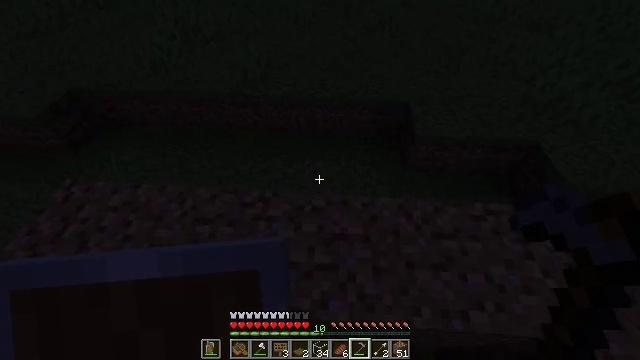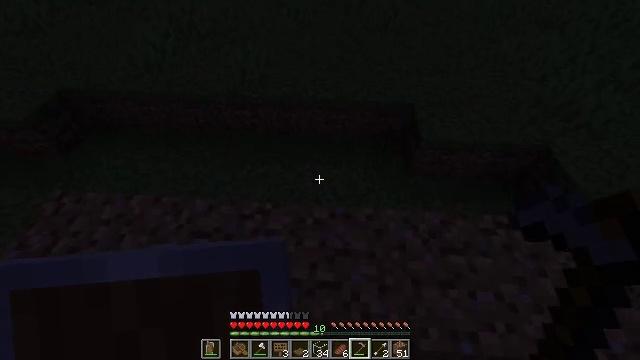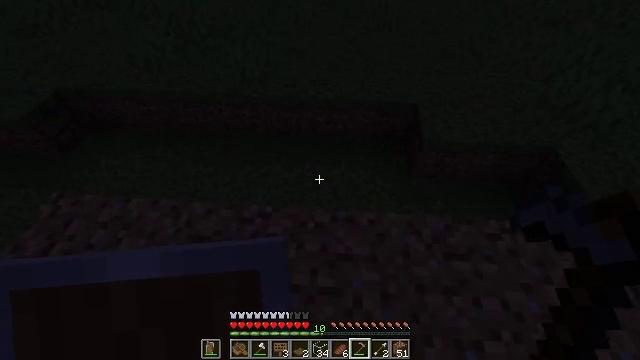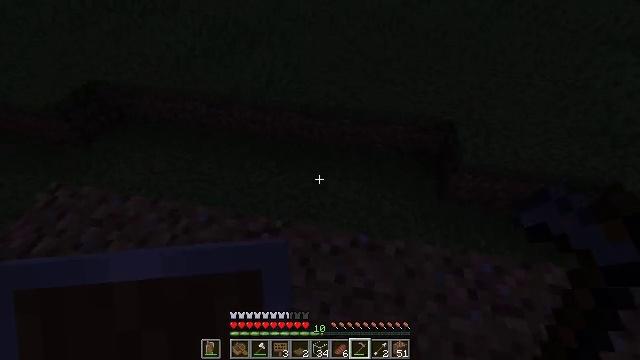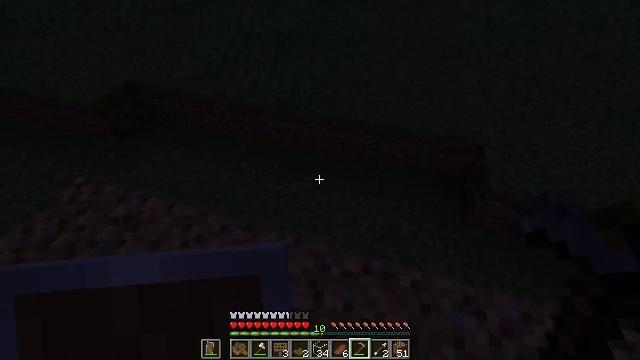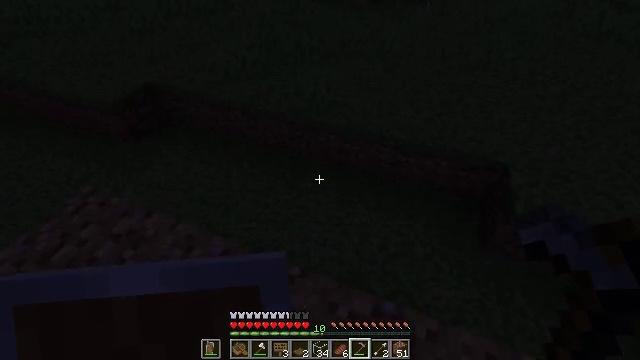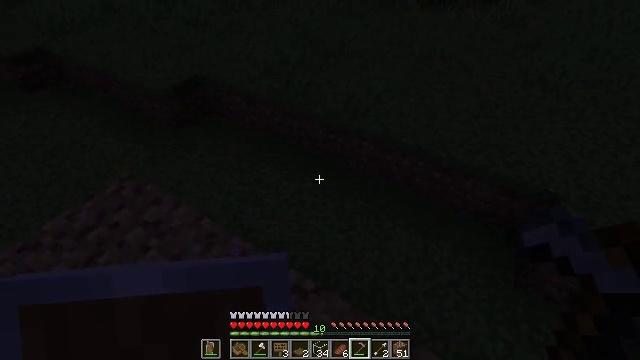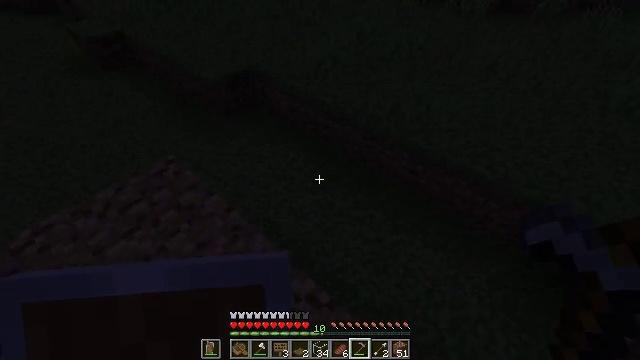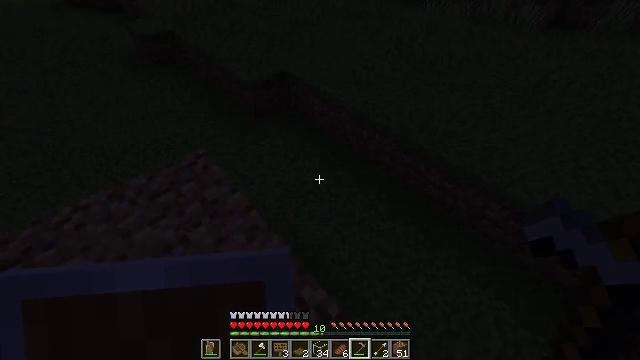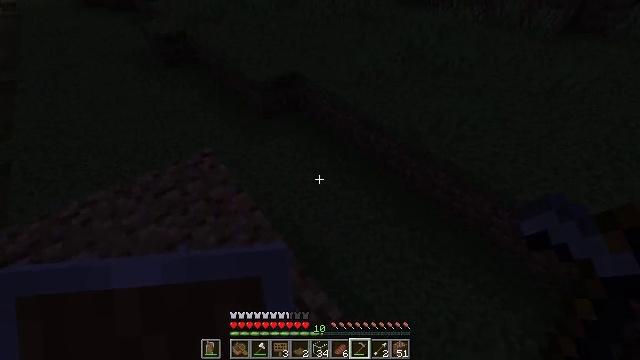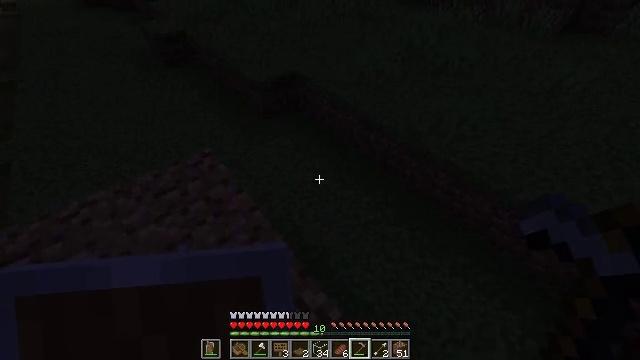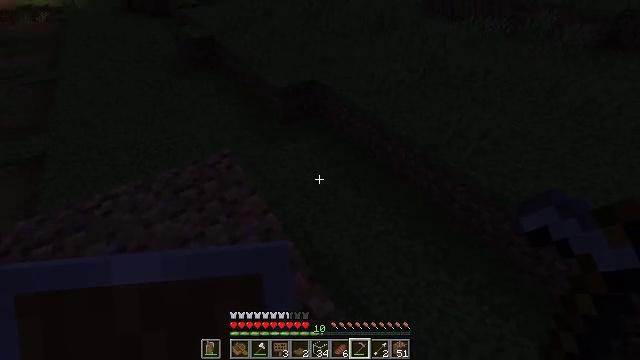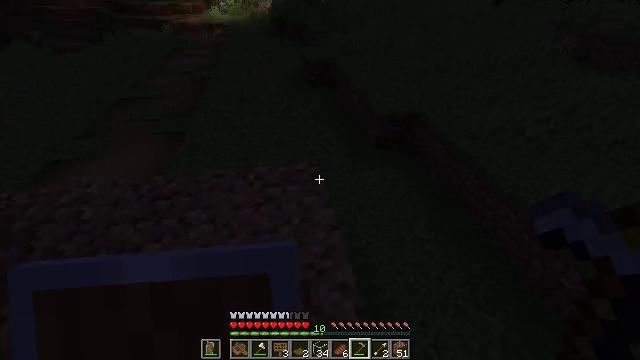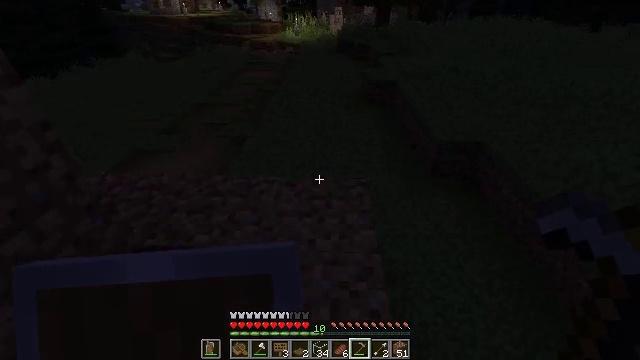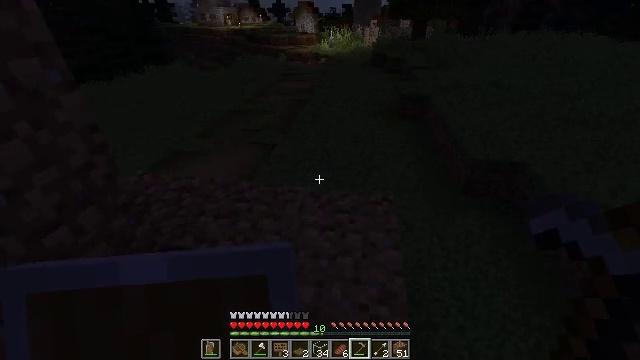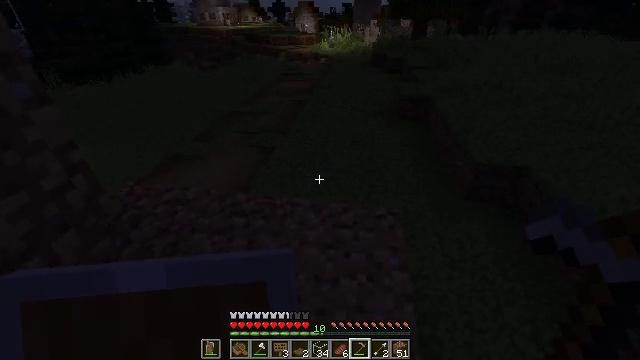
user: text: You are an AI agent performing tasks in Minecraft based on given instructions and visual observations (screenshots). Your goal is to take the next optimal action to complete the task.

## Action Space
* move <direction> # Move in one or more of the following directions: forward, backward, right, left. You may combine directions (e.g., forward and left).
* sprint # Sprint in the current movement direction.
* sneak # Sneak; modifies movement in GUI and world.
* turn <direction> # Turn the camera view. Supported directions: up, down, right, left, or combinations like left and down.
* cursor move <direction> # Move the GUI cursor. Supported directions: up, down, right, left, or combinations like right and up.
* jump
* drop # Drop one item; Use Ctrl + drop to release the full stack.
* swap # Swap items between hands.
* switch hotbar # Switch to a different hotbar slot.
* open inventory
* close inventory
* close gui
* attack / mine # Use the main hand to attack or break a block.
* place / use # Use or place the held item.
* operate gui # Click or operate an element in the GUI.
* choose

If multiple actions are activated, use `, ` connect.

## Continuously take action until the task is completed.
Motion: motion action
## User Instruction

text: Mine dirt from the ground.
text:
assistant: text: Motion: move forward, jump
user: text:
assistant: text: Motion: move forward, jump
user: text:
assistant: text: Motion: move forward, turn left and up, jump
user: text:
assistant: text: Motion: move forward, turn left and up, jump
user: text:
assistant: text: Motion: move forward, turn left
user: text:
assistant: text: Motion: turn left
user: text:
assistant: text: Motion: turn left
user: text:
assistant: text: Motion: turn left and up
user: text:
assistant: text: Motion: turn left
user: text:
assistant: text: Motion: no_op
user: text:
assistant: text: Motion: turn left and up
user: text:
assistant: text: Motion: turn left and up
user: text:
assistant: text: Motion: turn left and up
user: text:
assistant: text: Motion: move forward, turn left and up
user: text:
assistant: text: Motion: move forward
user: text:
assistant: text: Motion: move forward
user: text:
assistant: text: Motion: move forward, turn up
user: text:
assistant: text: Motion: move forward
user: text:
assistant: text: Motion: move forward, sprint
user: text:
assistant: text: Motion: move forward, sprint
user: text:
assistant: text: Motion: move forward, sprint
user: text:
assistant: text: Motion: move forward
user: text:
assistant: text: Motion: move forward, sprint, turn left and up
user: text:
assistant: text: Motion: move forward, sprint, turn left and up
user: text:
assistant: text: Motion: move forward, turn left and up
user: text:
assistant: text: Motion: move forward, turn left and up
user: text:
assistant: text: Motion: move forward
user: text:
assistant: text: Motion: move forward
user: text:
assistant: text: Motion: move forward
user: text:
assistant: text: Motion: move forward